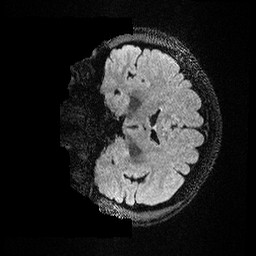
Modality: FLAIR
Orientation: coronal
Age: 48
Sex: female
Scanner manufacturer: ge
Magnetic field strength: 3 T
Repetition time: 4.802 s
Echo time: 0.1164 s